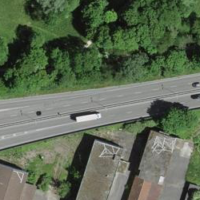
EUNIS habitat code: 53
Species observed at this site:
Prunus padus
Prunus mahaleb